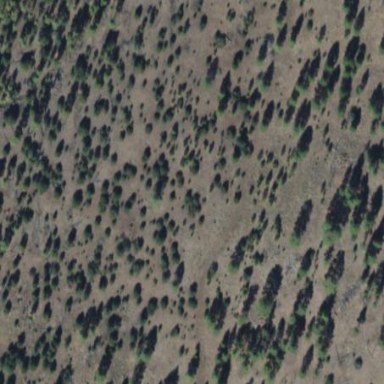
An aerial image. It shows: Patch of scrub vegetation.